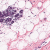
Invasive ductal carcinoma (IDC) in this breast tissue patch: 0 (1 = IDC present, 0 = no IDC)